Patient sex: F
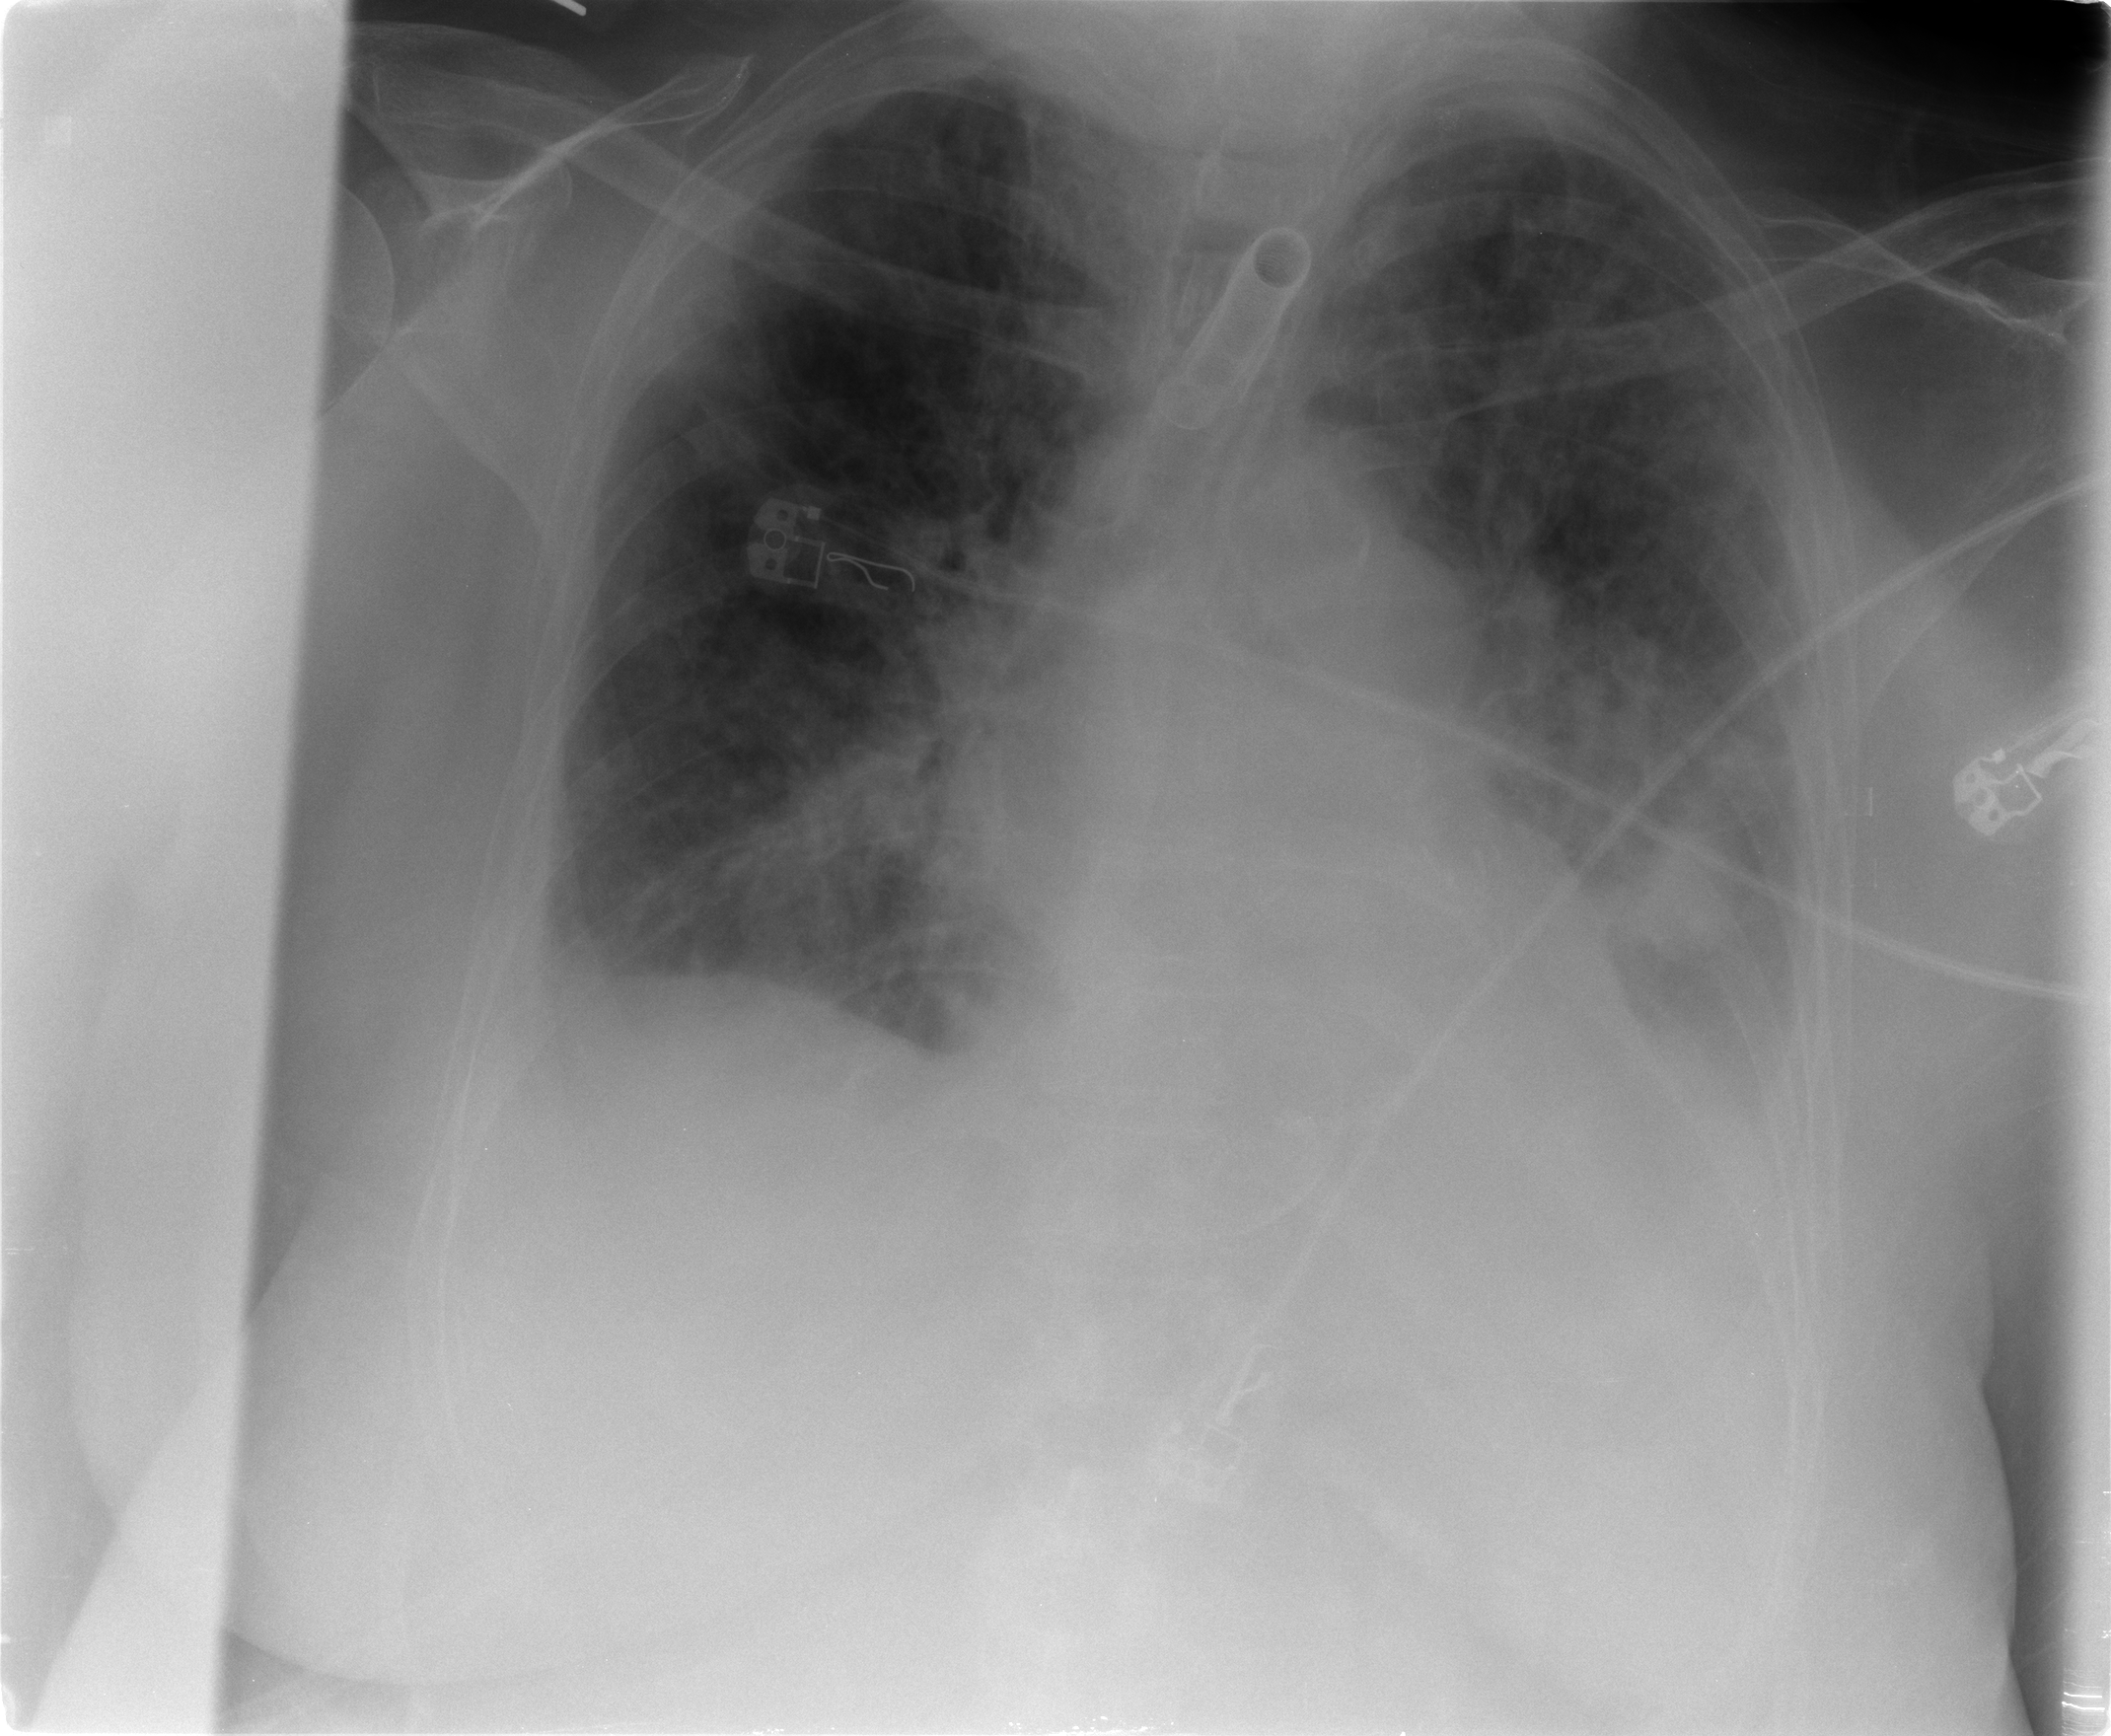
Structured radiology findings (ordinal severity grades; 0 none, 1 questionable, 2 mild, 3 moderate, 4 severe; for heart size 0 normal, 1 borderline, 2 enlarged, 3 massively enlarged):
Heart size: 2
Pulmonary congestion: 3
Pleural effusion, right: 0
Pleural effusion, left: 3
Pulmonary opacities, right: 2
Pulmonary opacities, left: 3
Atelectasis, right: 2
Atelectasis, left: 3